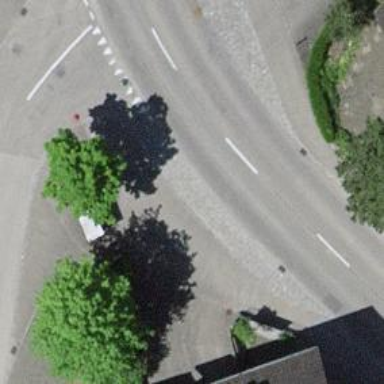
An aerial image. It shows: Bus stop with platform for public transport.